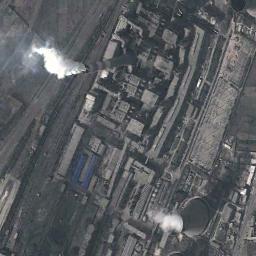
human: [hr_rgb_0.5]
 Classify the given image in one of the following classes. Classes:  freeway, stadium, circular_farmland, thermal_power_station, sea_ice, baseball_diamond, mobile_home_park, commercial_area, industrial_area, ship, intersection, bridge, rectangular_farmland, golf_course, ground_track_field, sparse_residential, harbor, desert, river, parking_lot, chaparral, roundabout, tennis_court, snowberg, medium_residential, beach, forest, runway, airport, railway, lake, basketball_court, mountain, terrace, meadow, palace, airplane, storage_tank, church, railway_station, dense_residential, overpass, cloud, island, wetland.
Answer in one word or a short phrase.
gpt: thermal_power_station